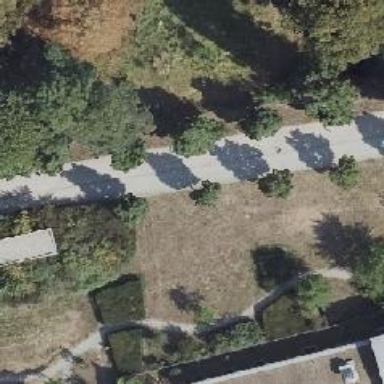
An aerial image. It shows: Park with broadleaved deciduous trees.